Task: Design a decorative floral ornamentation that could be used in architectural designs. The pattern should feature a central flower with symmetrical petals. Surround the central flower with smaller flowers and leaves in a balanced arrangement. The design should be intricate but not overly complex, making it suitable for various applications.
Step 1845:
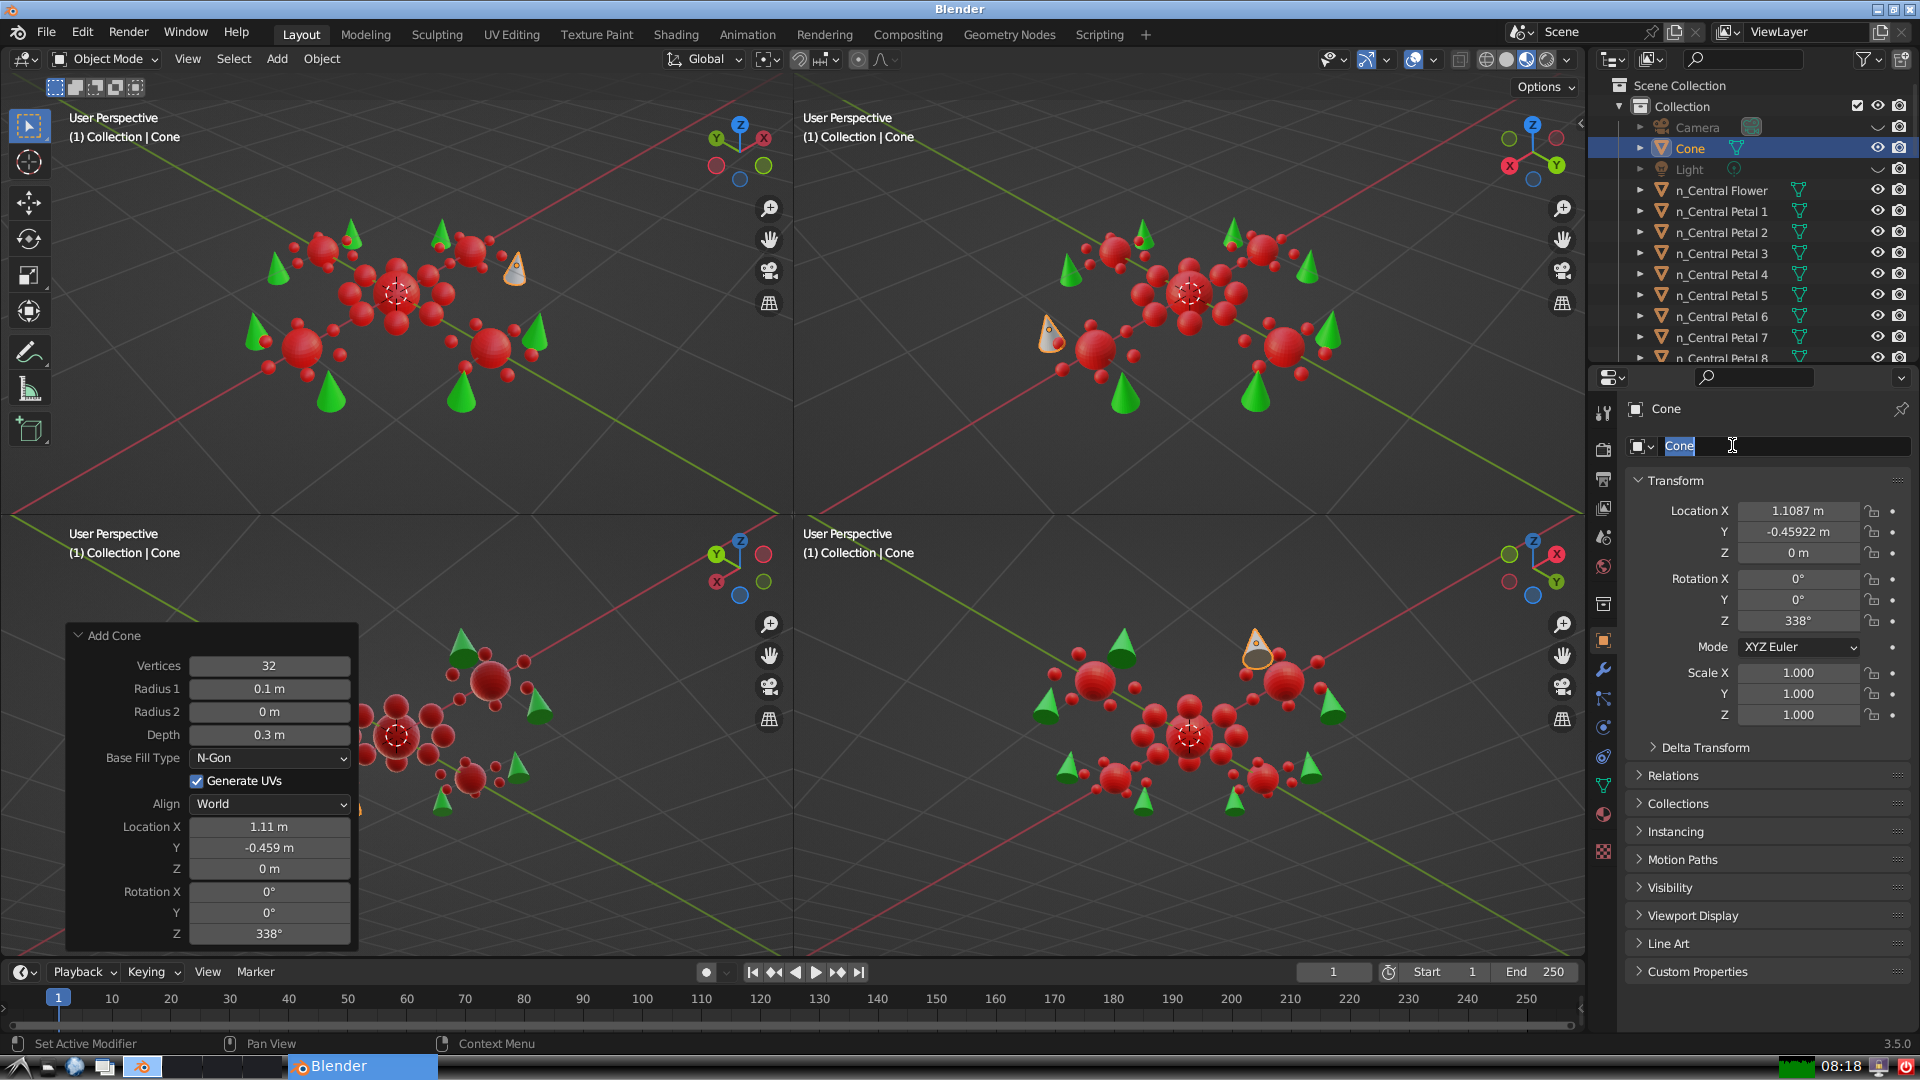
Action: input_text: n_Leaf 8